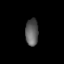
Tissue: lung
Cell type: Endothelial cells
Senescence score: 0.545
Nuclear area (px): 340
Mean DAPI intensity: 93.097